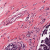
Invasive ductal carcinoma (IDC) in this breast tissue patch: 0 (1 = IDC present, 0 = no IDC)